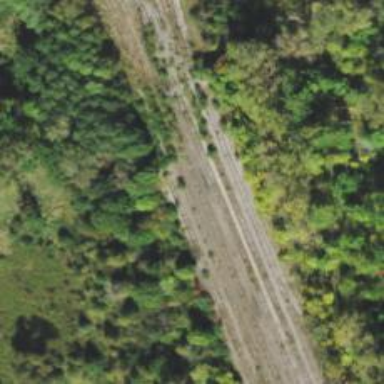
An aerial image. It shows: Abandoned railway yard.